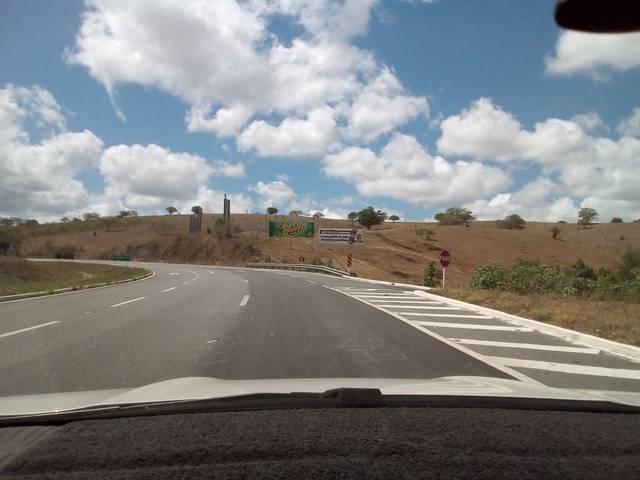
Region: Brazil
Coordinates: -7.281, -35.77